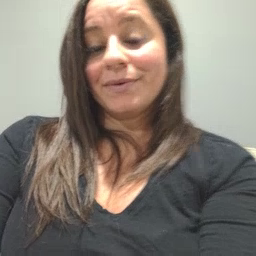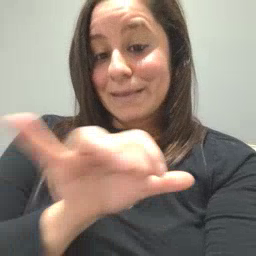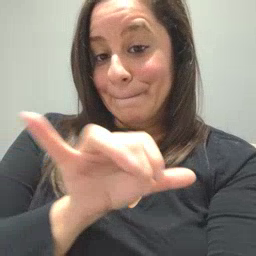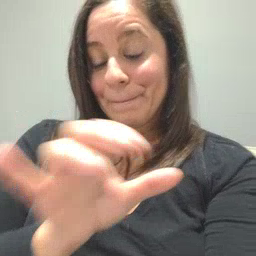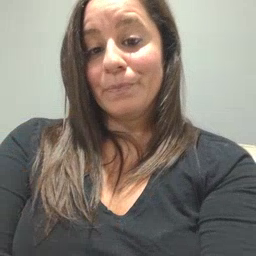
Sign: same